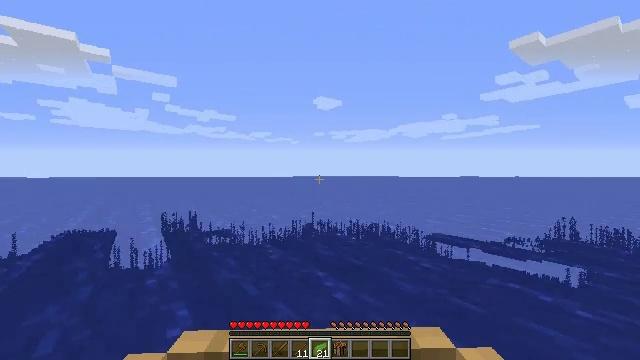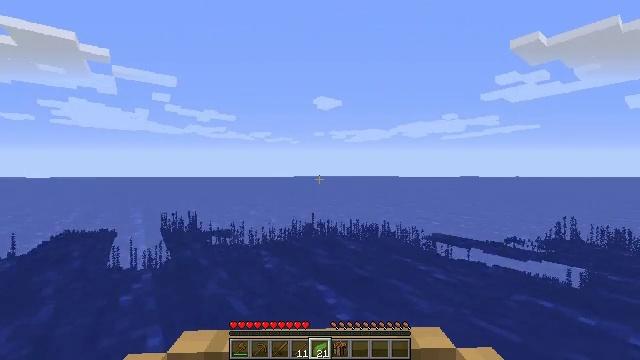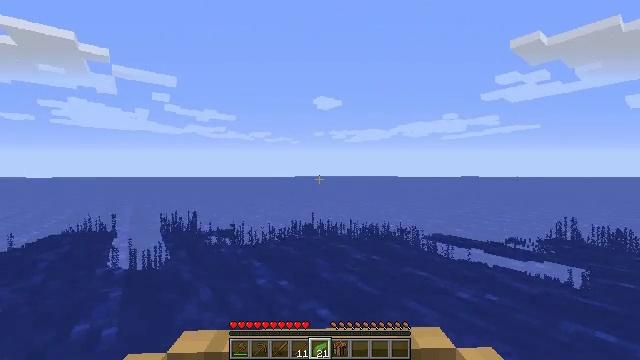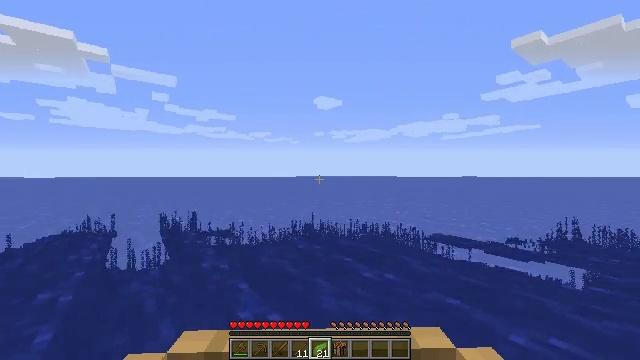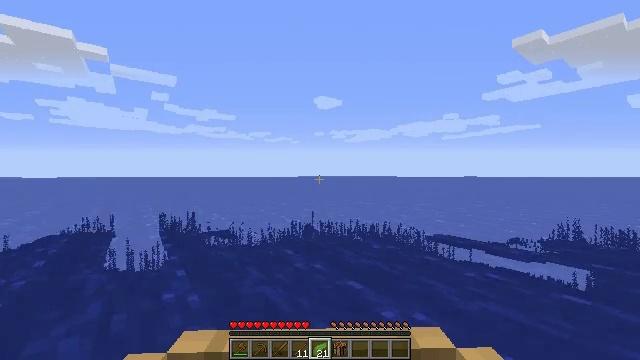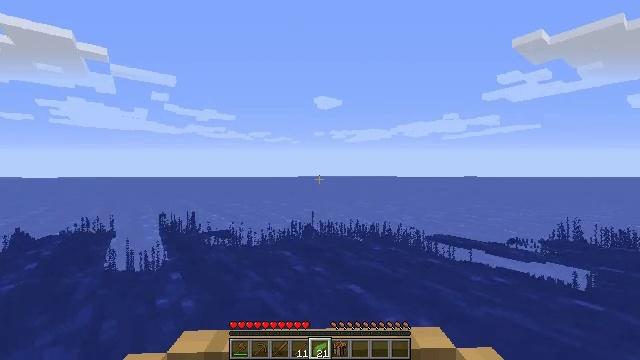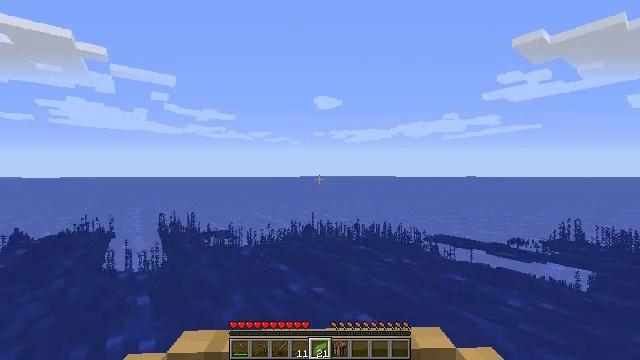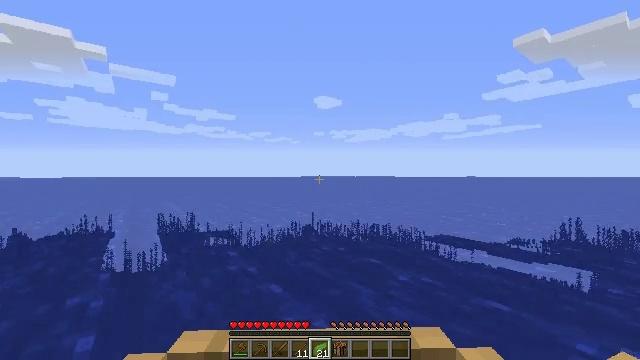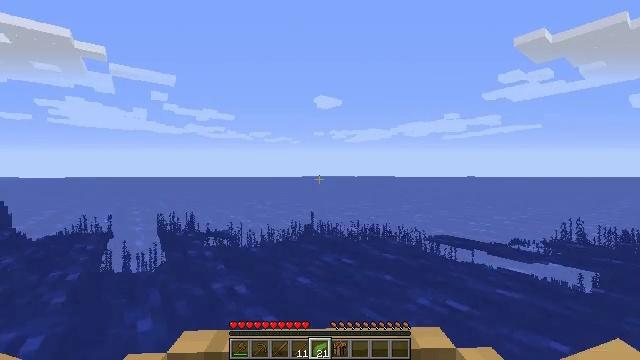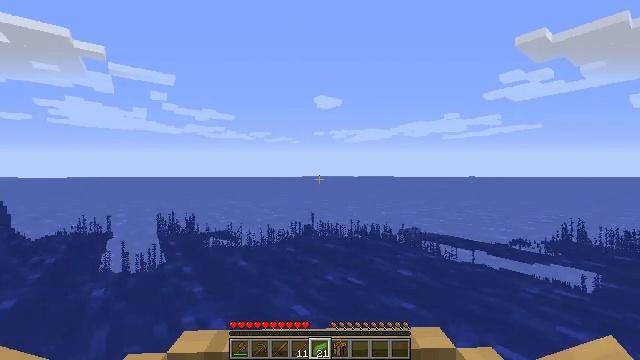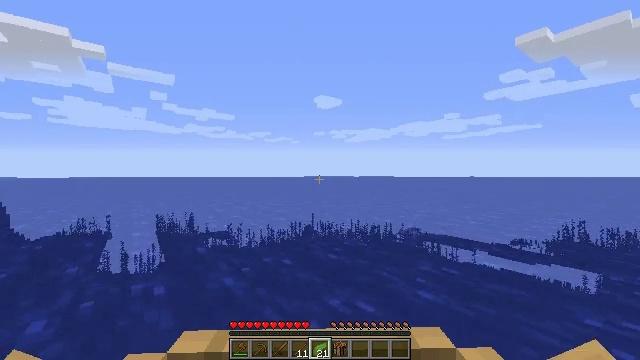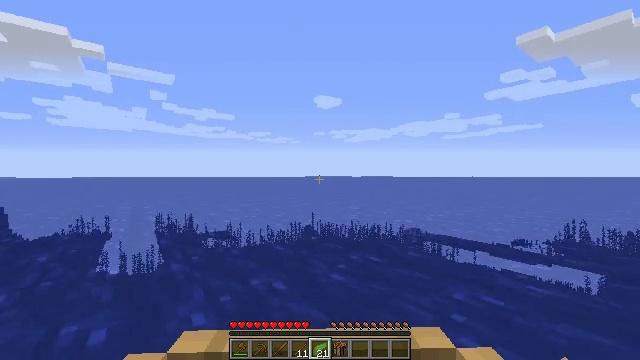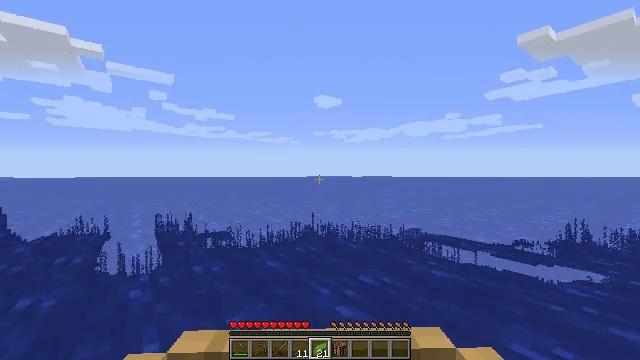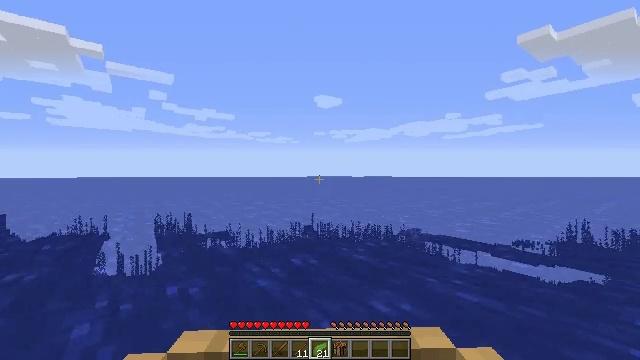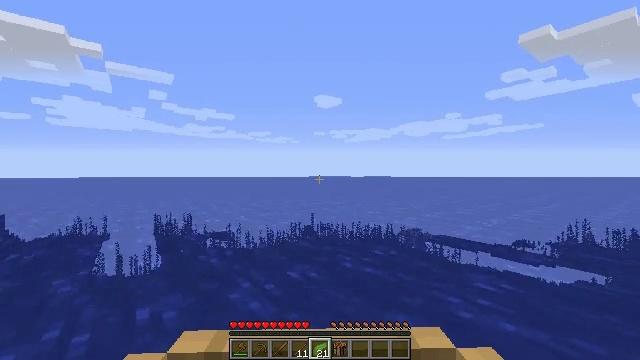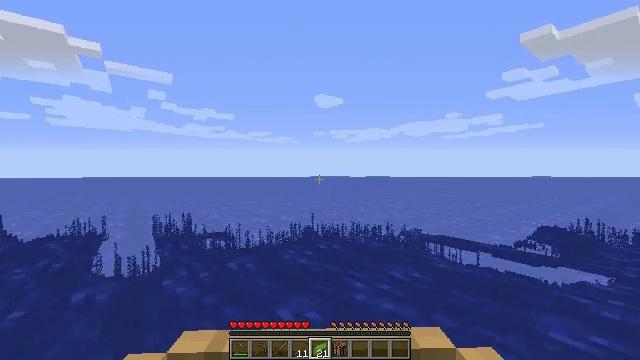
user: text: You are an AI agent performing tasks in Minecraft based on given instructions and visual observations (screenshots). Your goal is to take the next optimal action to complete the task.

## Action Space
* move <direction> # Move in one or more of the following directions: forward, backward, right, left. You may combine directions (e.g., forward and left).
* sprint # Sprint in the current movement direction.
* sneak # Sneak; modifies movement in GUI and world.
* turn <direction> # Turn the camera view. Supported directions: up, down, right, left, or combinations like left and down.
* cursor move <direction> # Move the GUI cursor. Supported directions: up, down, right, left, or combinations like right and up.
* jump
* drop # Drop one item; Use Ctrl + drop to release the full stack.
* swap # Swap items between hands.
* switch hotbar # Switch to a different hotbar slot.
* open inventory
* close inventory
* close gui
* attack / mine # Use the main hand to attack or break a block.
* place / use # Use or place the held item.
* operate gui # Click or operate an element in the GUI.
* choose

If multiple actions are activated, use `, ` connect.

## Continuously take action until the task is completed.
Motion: motion action
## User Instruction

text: Drop kelp from the inventory.
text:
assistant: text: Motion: move forward
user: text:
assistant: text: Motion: move forward
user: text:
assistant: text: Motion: move forward
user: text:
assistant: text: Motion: move forward
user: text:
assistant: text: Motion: move forward
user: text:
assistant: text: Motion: move forward
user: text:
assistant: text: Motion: move forward
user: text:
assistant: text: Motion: move forward
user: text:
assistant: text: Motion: move forward
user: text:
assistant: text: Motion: move forward
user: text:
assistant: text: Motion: move forward
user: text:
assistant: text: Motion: move forward
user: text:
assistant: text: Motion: move forward
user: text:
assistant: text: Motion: move forward
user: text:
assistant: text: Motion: move forward
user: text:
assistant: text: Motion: move forward
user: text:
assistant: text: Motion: move forward
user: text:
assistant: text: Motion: move forward
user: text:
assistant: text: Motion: move forward
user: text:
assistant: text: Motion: move forward
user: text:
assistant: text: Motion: move forward
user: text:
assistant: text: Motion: move forward
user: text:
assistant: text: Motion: move forward
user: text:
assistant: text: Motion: move forward
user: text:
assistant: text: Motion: move forward
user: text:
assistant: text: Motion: move forward
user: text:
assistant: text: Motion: move forward
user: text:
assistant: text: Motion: move forward
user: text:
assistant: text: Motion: move forward
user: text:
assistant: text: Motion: move forward